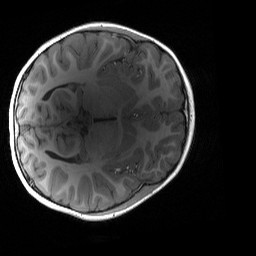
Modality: T1w
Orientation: axial
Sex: female
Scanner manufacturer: siemens
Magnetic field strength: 3 T
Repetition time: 1.9 s
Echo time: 0.00243 s